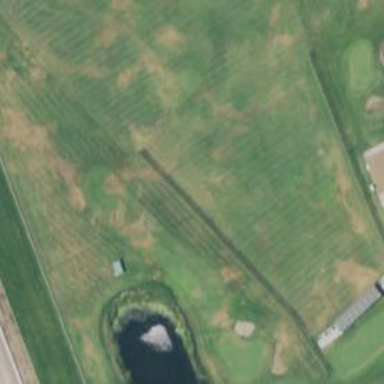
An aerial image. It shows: Driving range for golf on grass.